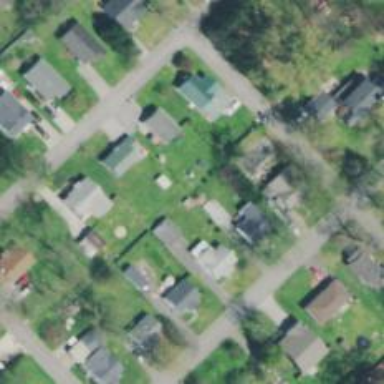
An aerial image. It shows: Neighborhood.